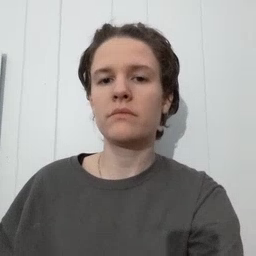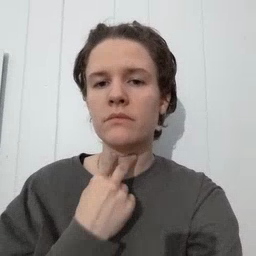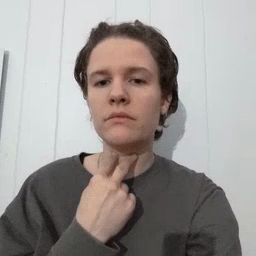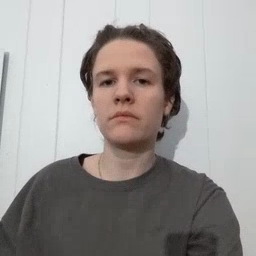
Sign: stuck